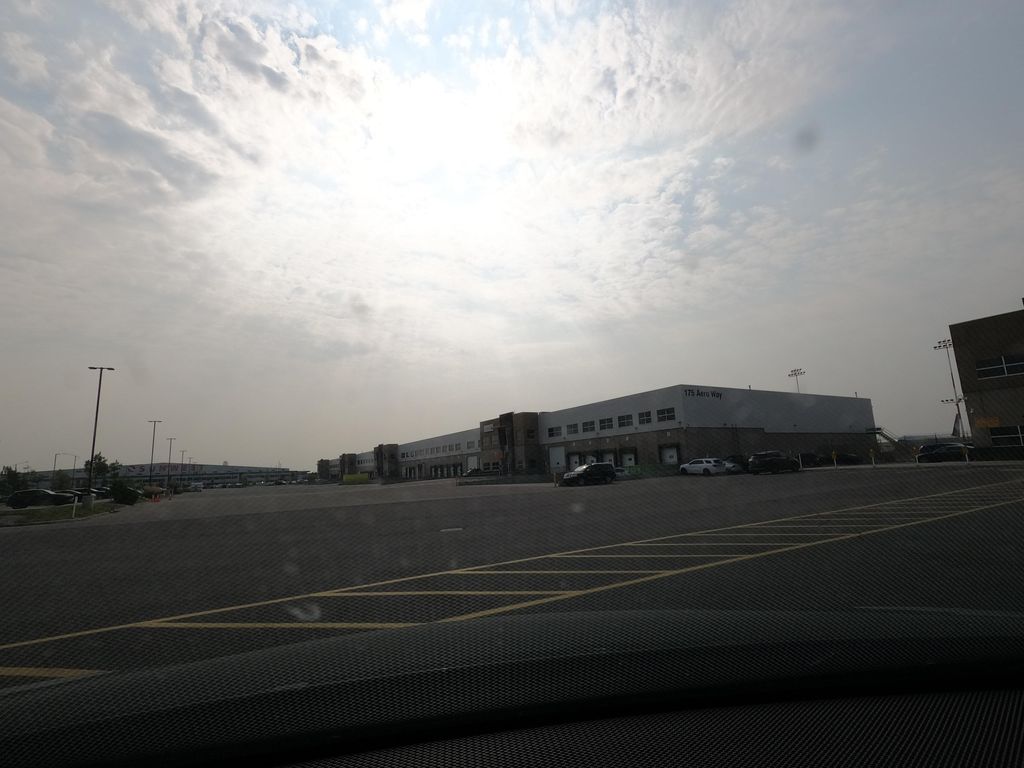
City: calgary